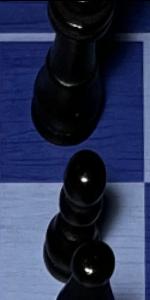
Label: Pawn_Black